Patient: sex M, age 57
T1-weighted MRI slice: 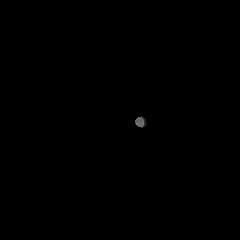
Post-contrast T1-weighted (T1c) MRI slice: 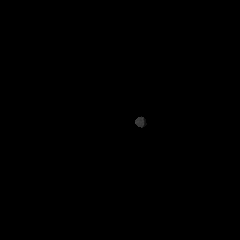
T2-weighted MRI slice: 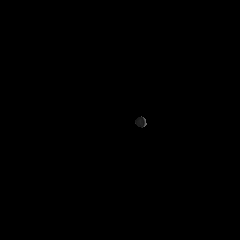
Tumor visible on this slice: no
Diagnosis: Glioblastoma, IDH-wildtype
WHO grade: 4